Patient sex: M
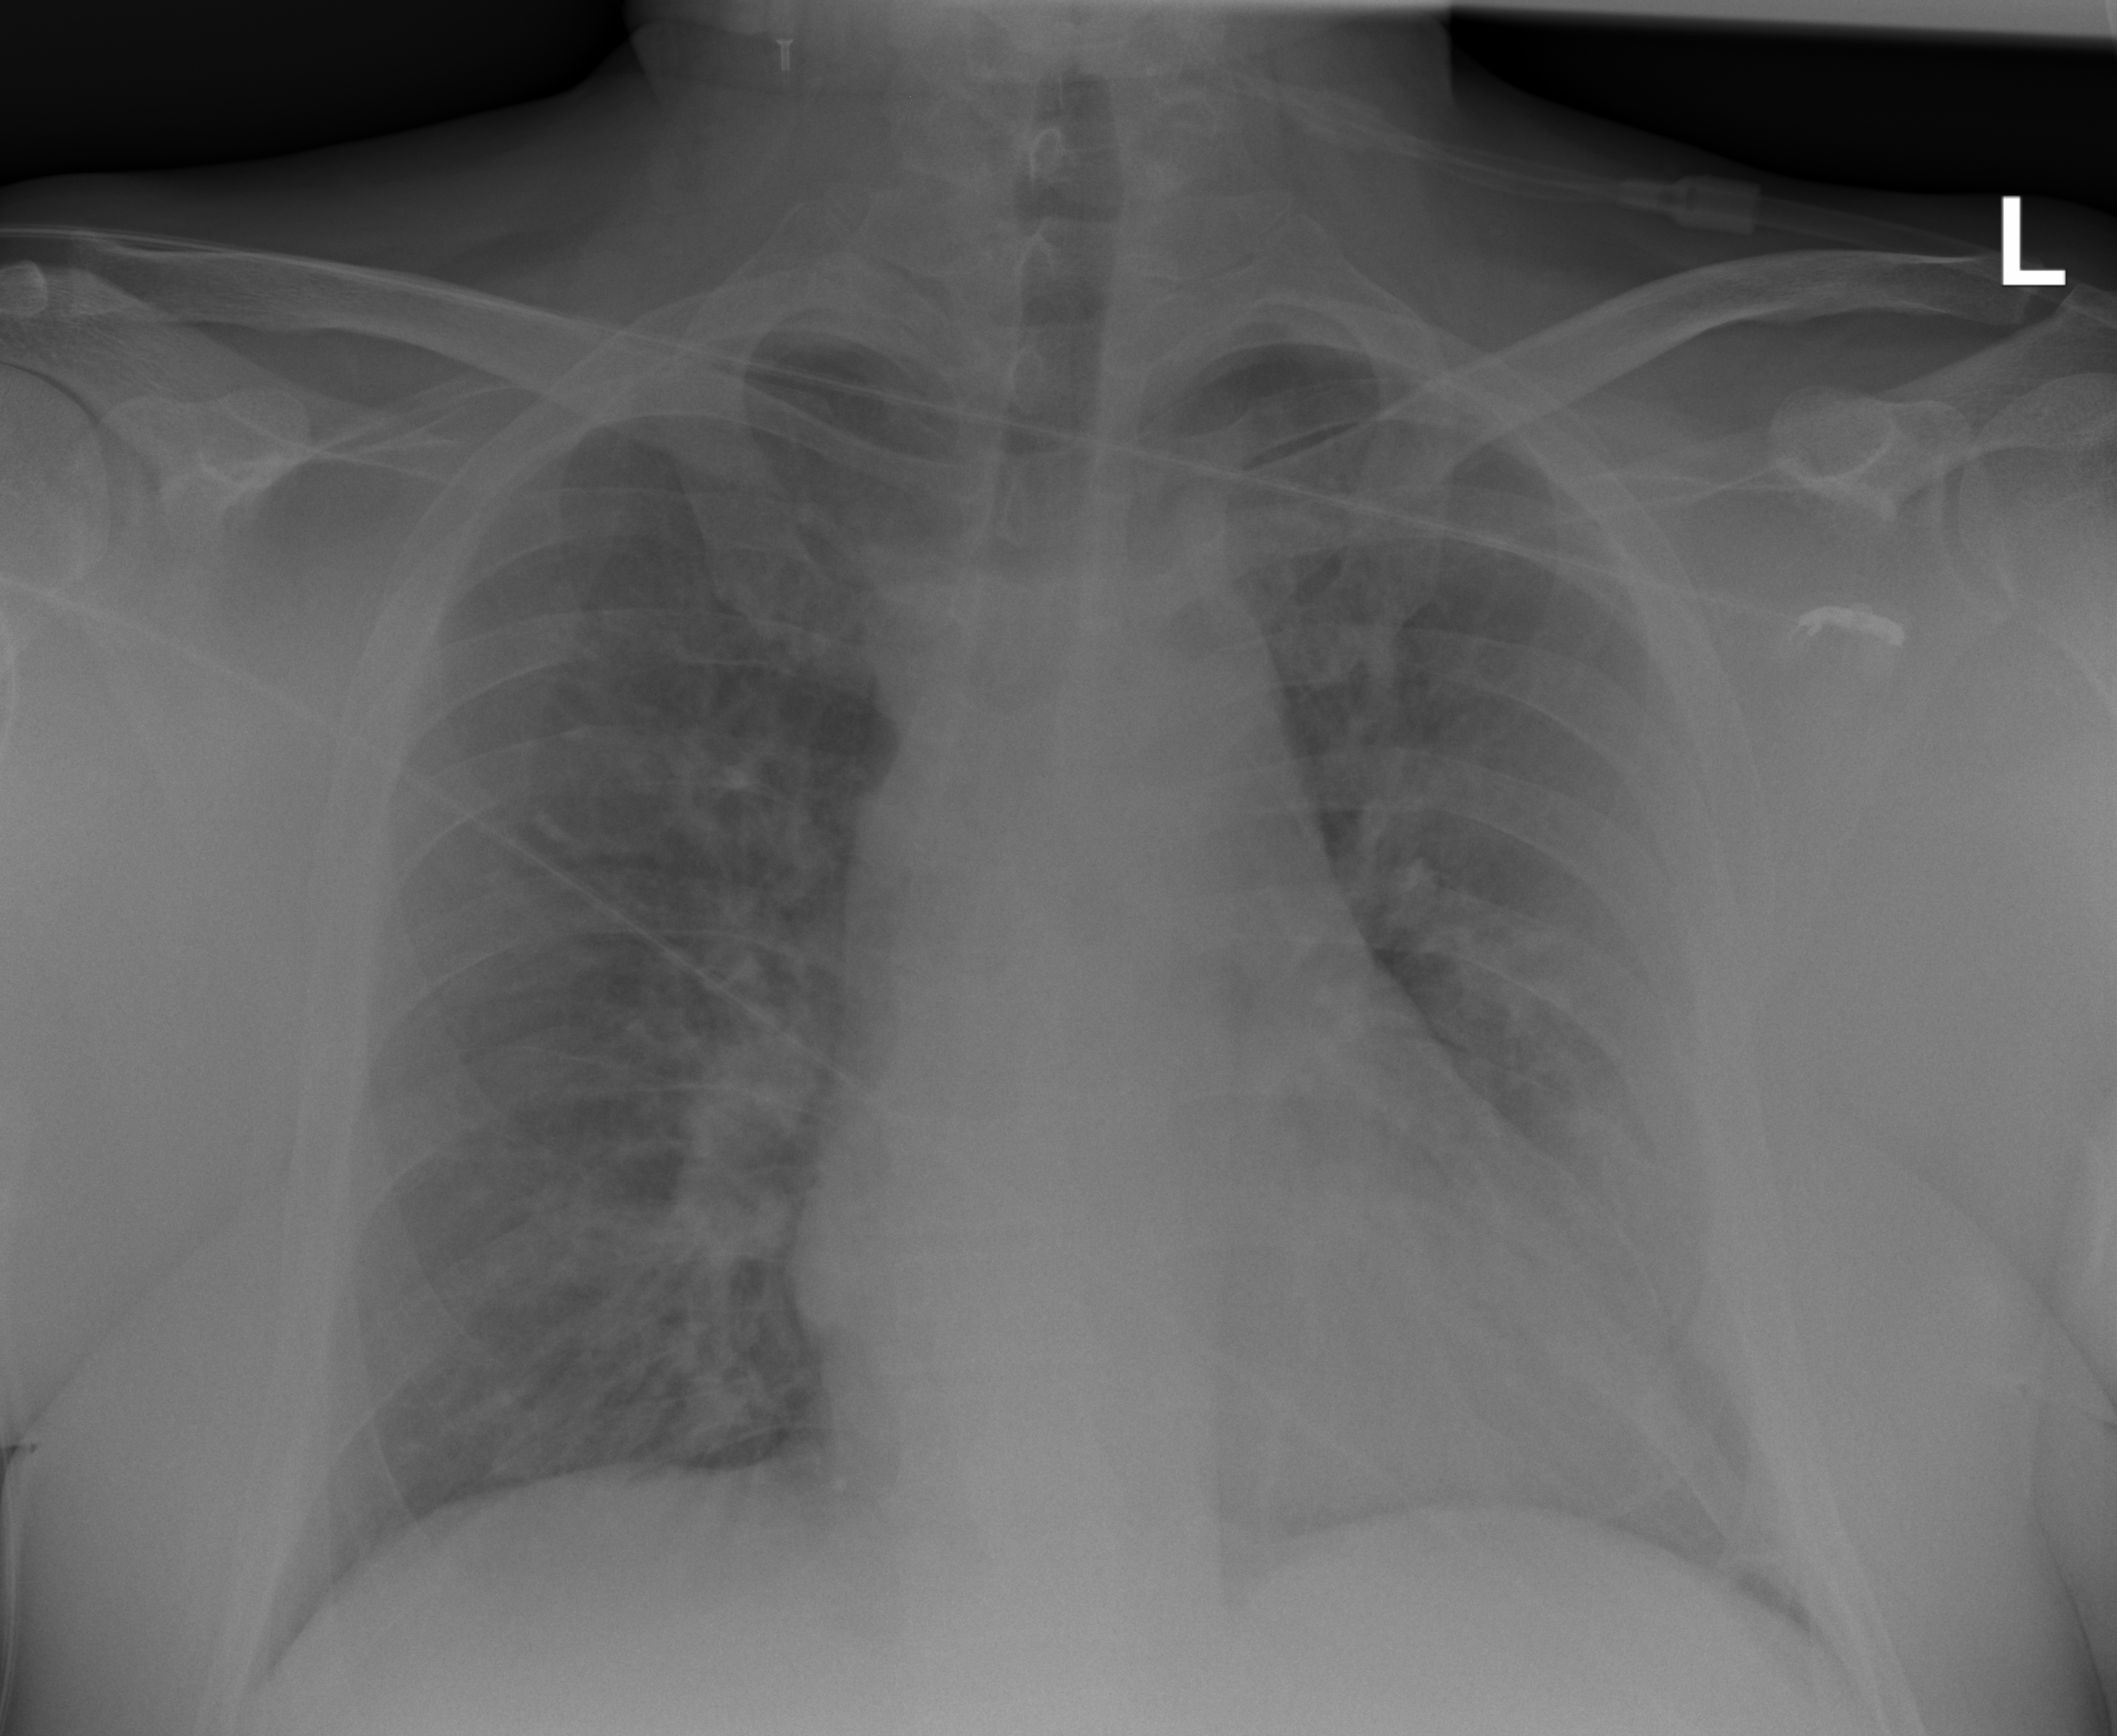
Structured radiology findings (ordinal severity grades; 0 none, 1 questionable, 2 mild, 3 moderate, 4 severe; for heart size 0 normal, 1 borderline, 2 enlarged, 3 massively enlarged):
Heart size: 1
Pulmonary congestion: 2
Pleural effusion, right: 0
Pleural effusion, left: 0
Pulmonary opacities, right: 2
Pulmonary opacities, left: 2
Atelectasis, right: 2
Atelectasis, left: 2